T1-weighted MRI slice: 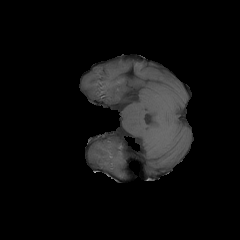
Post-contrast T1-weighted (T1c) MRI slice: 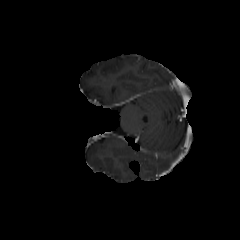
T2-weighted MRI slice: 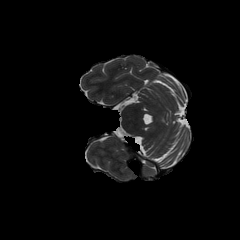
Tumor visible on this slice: no